Field crop: maize
Growth stage: 2
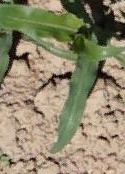
Species: maize